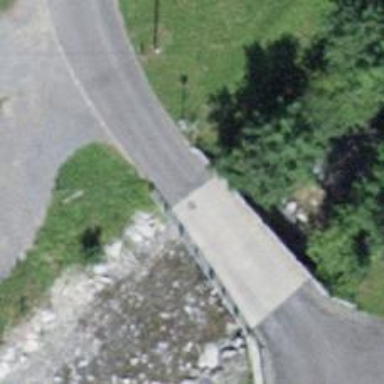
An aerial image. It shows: Residential road bridge with gravel surface.